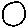
Label: circle